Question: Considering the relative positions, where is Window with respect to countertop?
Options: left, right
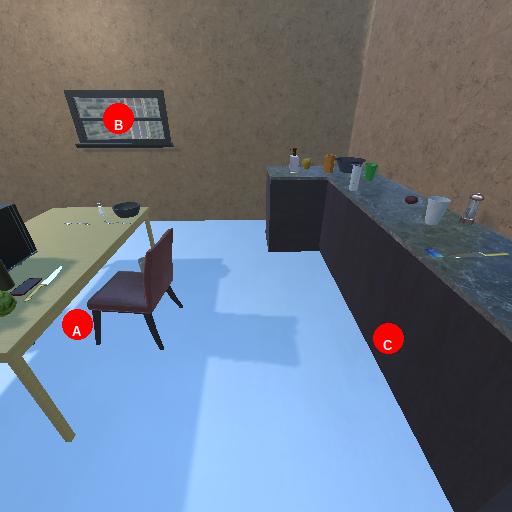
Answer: left